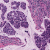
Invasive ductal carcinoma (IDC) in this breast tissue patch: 0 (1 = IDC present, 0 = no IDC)